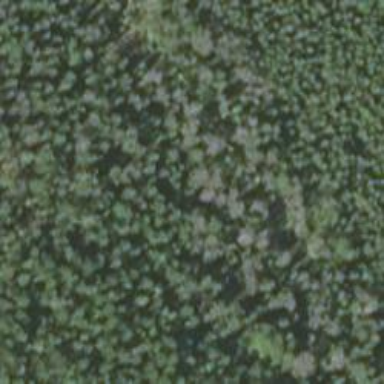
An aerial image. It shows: Swampy wetland area.